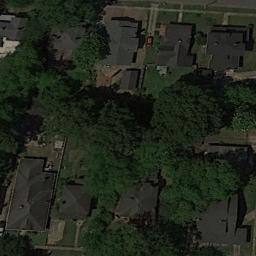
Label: medium_residential